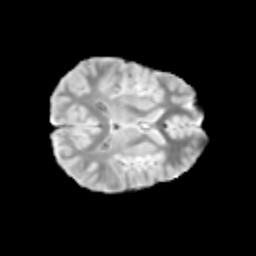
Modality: T2w
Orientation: axial
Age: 11
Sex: female
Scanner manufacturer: siemens
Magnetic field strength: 3 T
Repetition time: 3.8 s
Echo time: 0.07 s